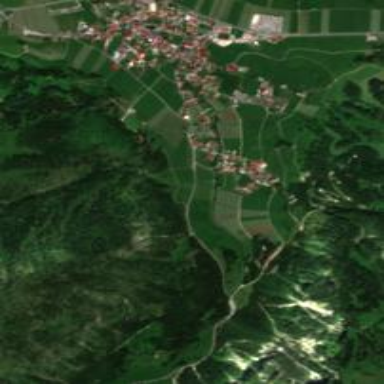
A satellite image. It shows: Small settlement known as hamlet.